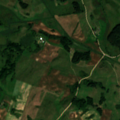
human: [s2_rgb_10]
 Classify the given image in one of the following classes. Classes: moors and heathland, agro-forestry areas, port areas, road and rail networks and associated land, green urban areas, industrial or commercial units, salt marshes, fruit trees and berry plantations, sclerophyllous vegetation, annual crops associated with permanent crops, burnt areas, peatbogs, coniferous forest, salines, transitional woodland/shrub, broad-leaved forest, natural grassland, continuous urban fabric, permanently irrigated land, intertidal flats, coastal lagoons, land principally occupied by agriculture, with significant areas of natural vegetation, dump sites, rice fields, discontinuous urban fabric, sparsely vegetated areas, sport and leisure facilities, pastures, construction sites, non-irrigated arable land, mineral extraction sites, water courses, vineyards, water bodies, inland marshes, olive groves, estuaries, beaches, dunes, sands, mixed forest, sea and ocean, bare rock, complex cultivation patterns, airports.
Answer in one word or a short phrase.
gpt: pastures, complex cultivation patterns, land principally occupied by agriculture, with significant areas of natural vegetation, mixed forest